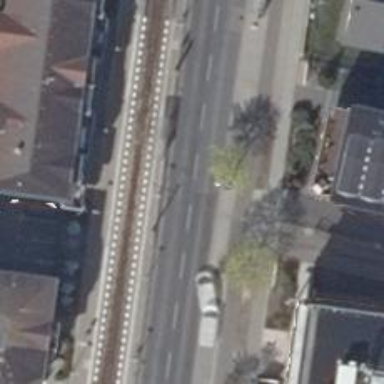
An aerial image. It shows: Secondary road with asphalt surface. The road has separate sidewalks on both sides with lane markings.